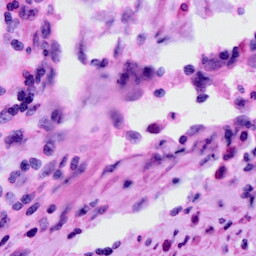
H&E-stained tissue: Cervix